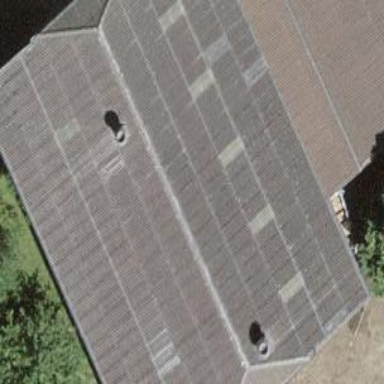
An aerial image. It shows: Barn.